Aerial crown-view tile of a tropical tree (Barro Colorado Island, Panama), acquired 20250915:
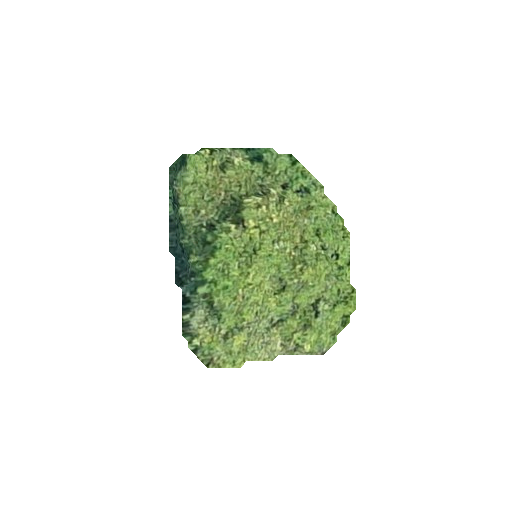
Species: Alseis blackiana
GBIF accepted scientific name: Alseis blackiana
Crown area: 48.016 m²